Interaction volume radius: 10 \u00c5
Interaction volume height: 10 \u00c5
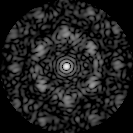
Disorder parameter: 0.6537